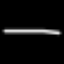
Label: line